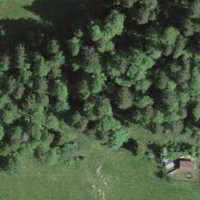
EUNIS habitat code: 44
Species observed at this site:
Silene dioica